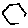
Label: hexagon